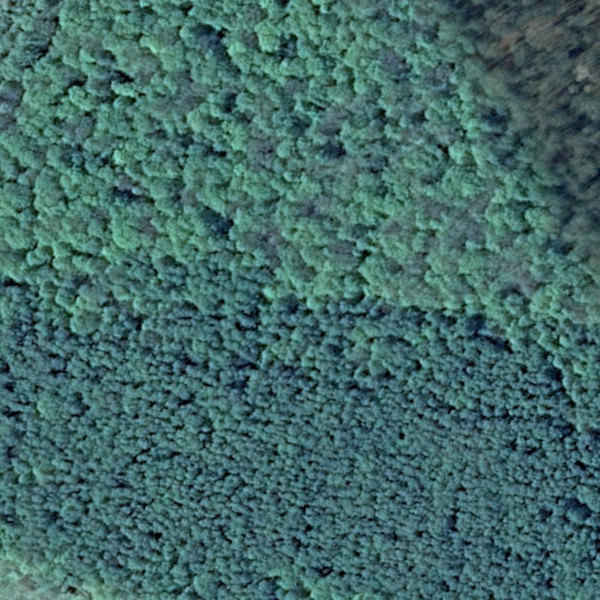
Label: Forest